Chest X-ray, PA view. Patient: 50 years old, sex M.
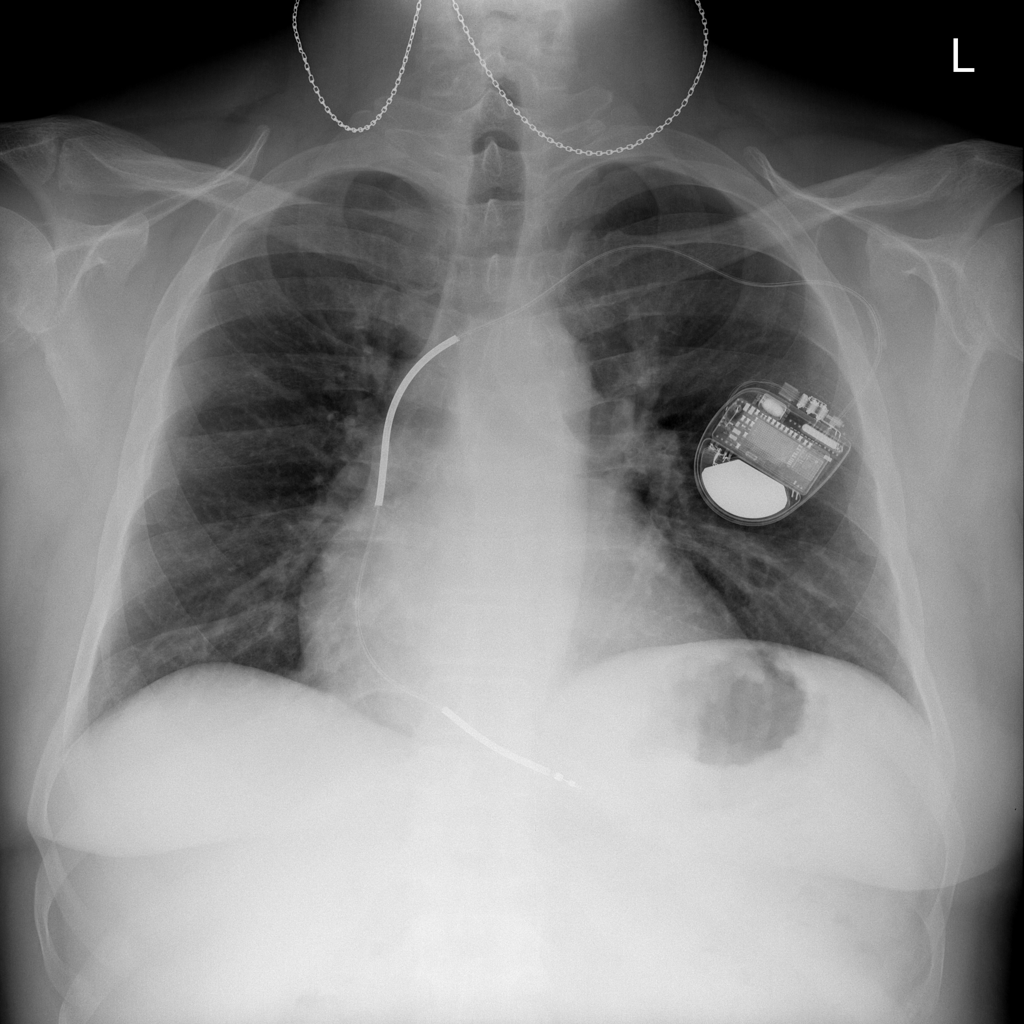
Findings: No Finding